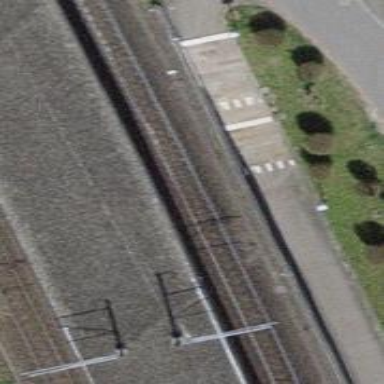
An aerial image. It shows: Stop for light rail public transport at railway station.